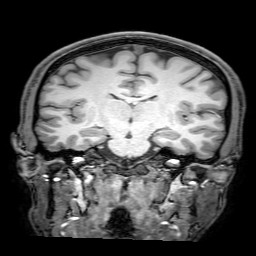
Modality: T1w
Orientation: sagittal